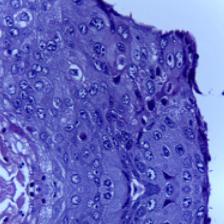
Diagnosis: OSCC